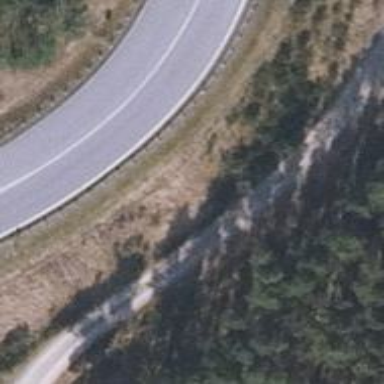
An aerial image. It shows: Gravel track with grade2 tracktype.